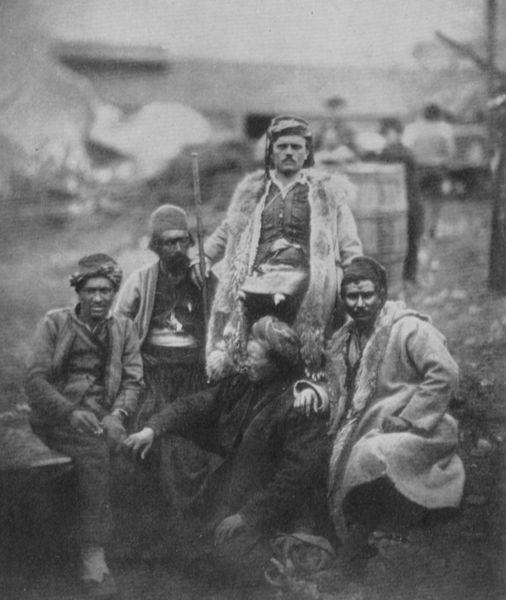
Titel: Kroaten
Künstler: Roger Fenton
Standort: USA
Institution: Sammlung Gernsheim
Schlagwörter: gruppe, hand, himmel, kämpfer, mann, weiß, menschen, sitzen, frau, grau, hintergrund, hut, hüte, kleider, kopfbedeckungen, männer, nase, schwarz, blick, gras, haus, wiese, haube, bart, hemd, jacke, mütze, mützen, arm, augen, gesicht, kleidung, pelz, stehen, fünf, hände, erde, kalt, mantel, sitzend, schulter, bauern, stock, fell, stab, russland, warm, dorf, hof, arbeiter, krieg, soldaten, draussen, ernst, knie, bauer, unscharf, foto, fotografie, schmutz, bla, heimat, kälte, asien, schwarzweiss, uniform, brille, knien, waffe, mäntel, helm, fass, gruppenbild, armee, tracht, pelzmantel, verschwommen, krieger, bauernhaus, turban, hirten, schäfer, stecken, osten, tonne, gruppenfoto, fotografei, schmutzig, flieger, mongolei, s/w, abenteuer, talbot, russischer fotograph, schwar-weiß, ruslland, mmantel, kosovare, lala, laer, verschwommen#, männer gruppe, expediton, südosten